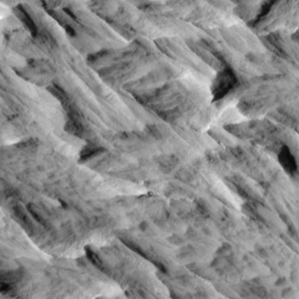
Label: non_frost